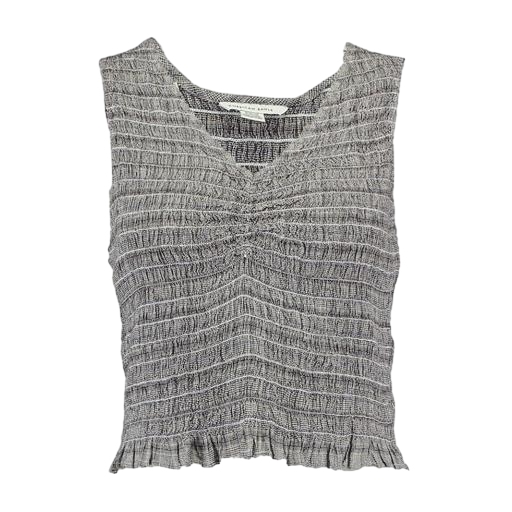
gray textured lace-front top, gray twisted tank, gray rib tank, white background